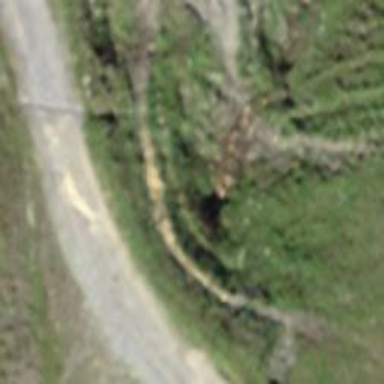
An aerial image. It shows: Culvert tunnel.